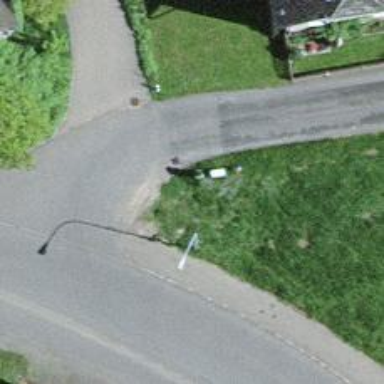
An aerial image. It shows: Power street cabinet.